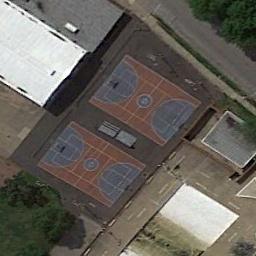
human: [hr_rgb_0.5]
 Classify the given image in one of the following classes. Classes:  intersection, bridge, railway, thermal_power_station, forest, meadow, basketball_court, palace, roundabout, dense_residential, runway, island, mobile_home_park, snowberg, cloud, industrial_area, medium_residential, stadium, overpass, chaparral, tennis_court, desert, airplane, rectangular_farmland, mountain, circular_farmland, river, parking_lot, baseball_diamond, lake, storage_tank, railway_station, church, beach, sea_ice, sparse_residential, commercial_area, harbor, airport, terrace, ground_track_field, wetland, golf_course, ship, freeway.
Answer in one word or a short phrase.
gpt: basketball_court